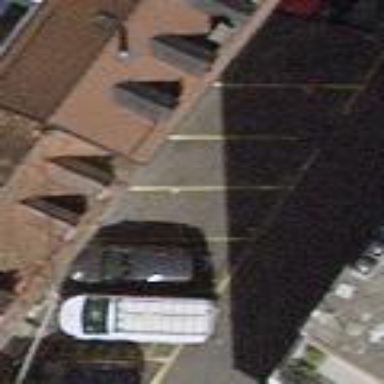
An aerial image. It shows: Parking available on the street side.